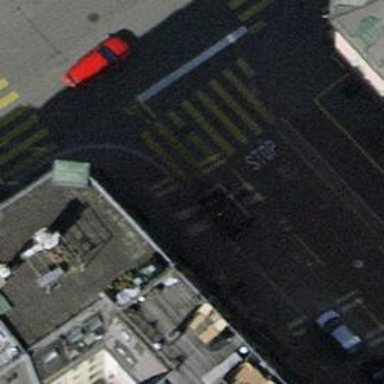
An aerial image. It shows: Unmarked crossing with traffic calming table.